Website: macys
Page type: account-selection
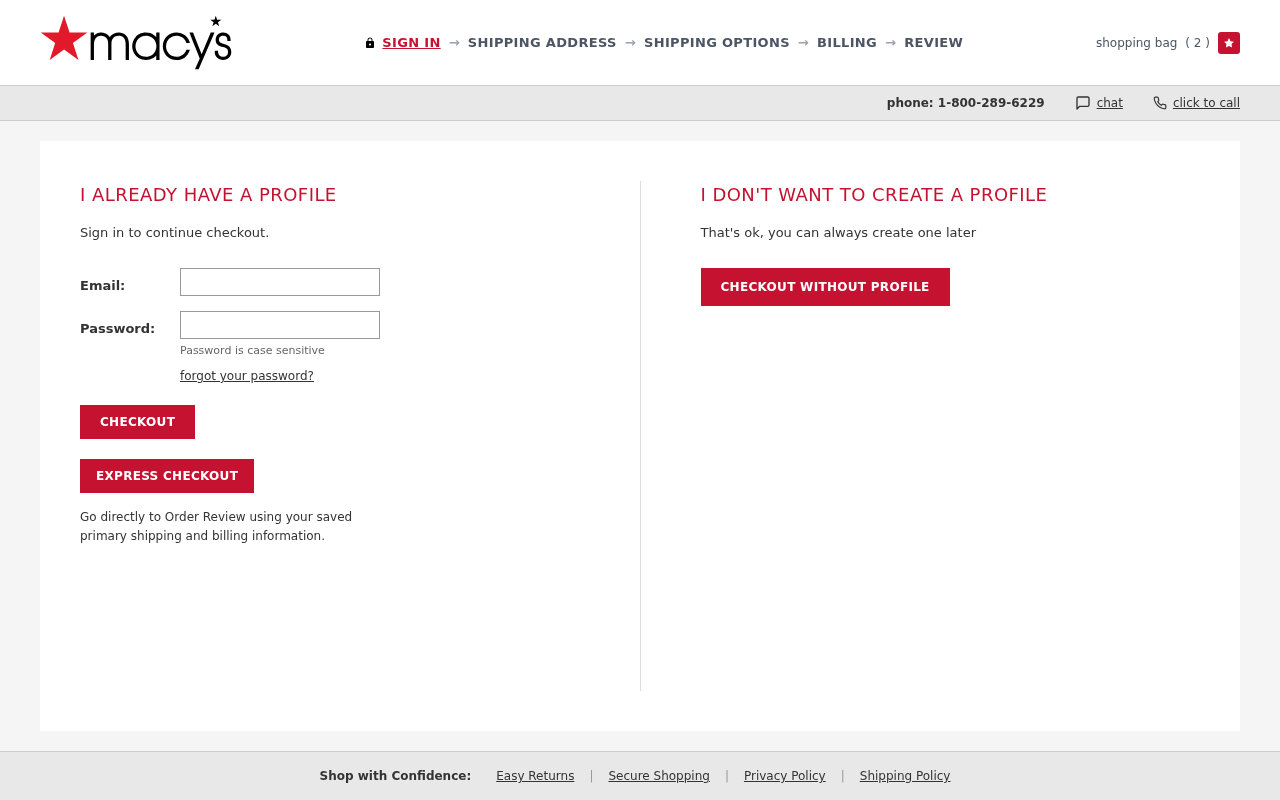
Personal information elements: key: PII_EMAIL
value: john_munoz@yahoo.com
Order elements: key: ORDER_NUM_ITEMS
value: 2